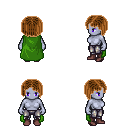
a pixel art fantasy rpg character, female body template, dark elf, purple skin, green cape, metal pants, brown pageboy hairstyle, maroon shoes, four views (front, back, left, right), 2x2 character sprite sheet, small pixel art, hard edges, no anti-aliasing